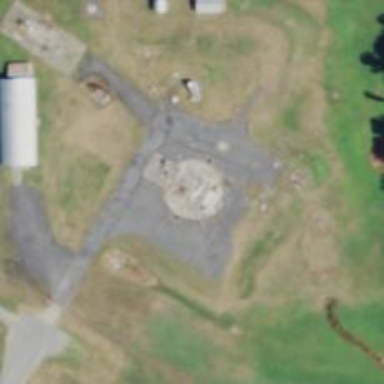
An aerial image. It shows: Military historic site.